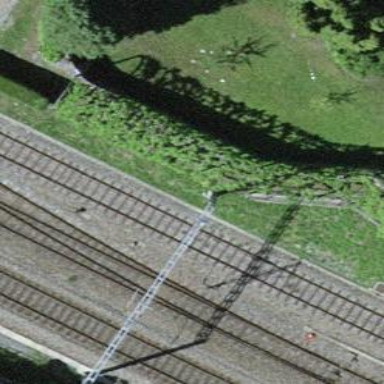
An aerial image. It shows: Single railway siding track.